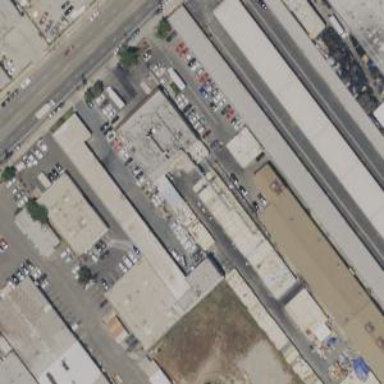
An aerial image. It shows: Warehouse building used for storing goods.